The plot is a Hilbert-envelope spectrum of a rotating bearing's acceleration signal, annotated with the bearing's characteristic defect frequencies. Classify the bearing condition as one of: normal, inner_race, outer_race, ball.
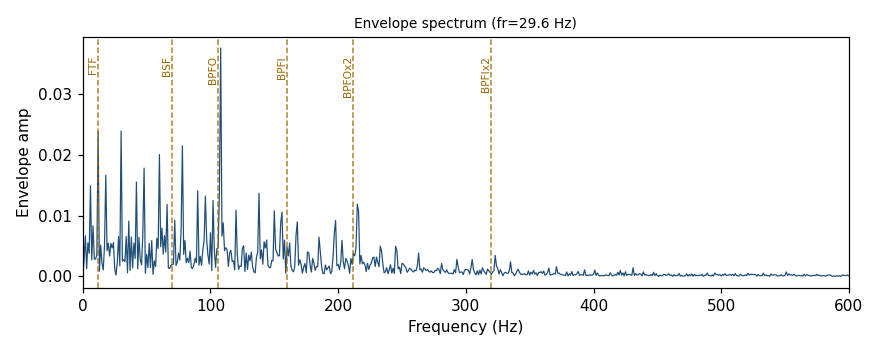
Answer: outer_race